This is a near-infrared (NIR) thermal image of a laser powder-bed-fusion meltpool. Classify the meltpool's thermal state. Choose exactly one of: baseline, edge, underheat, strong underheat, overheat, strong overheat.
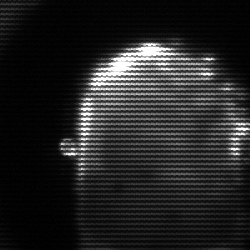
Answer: baseline